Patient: sex M, age 49
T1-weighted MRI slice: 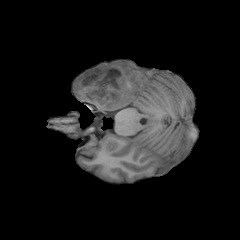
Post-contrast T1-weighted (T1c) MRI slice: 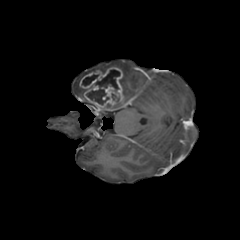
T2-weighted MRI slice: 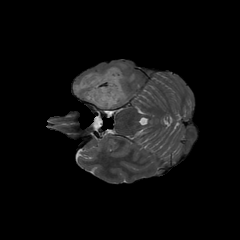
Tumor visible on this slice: yes
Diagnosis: Glioblastoma, IDH-wildtype
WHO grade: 4